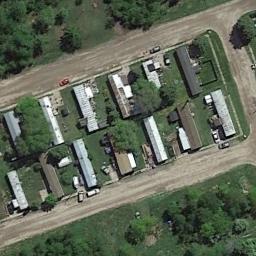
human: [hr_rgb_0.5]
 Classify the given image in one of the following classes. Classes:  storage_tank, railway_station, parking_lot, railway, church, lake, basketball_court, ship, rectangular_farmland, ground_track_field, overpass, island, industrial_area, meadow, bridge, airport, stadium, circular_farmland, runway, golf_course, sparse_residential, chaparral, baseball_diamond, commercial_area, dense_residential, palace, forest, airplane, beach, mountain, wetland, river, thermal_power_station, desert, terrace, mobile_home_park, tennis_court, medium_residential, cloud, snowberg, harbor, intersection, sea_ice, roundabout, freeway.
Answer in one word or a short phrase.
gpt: mobile_home_park